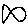
Label: fish